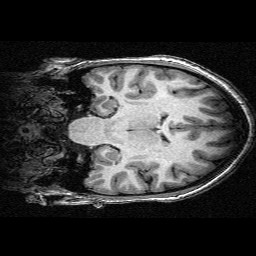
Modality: T1w
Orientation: coronal
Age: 13
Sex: female
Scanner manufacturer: siemens
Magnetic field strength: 3 T
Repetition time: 2.3 s
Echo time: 0.00336 s